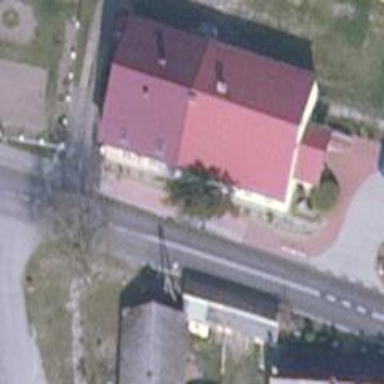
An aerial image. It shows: Village hall serving as community center.